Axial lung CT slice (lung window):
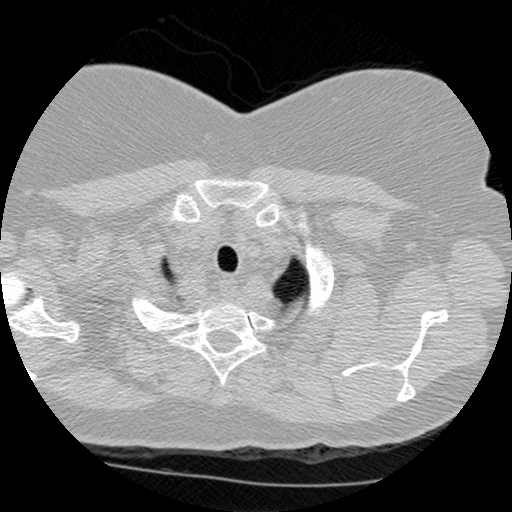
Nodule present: no